Field crop: maize
Growth stage: 2
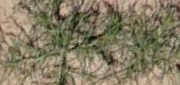
Species: salsola